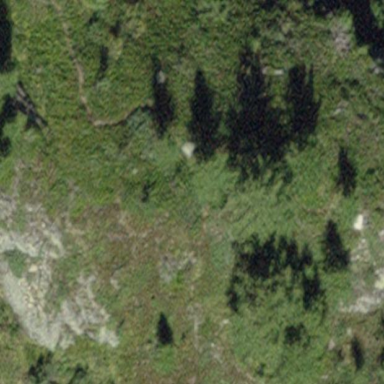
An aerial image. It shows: Forest area dominated by needle-leaved trees.